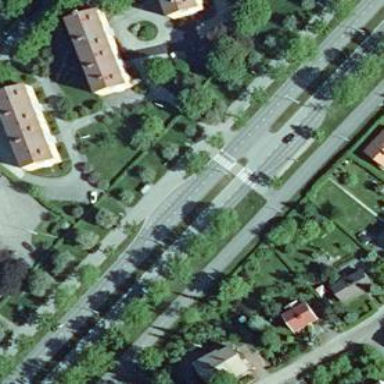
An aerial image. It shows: Marked footway crossing with asphalt surface. There is crossing island present.